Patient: sex M, age 72
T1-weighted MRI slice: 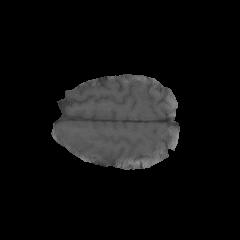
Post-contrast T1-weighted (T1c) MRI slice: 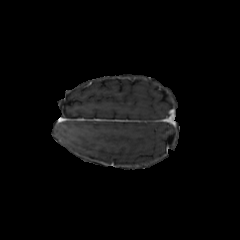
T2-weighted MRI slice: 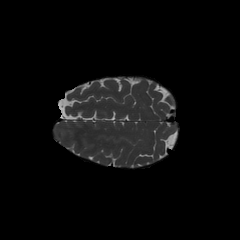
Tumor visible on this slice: no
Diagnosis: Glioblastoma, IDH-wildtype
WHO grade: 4